Interaction volume radius: 5 \u00c5
Interaction volume height: 35 \u00c5
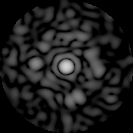
Disorder parameter: 0.8441